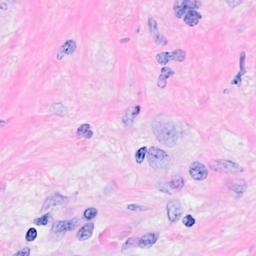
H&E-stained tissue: Breast